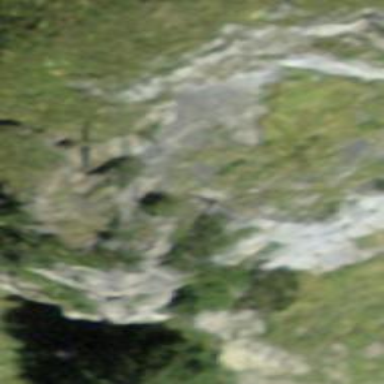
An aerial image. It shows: Cliff in nature.